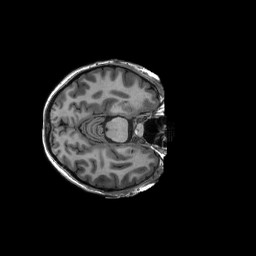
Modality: T1w
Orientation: axial
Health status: ill
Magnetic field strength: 3 T